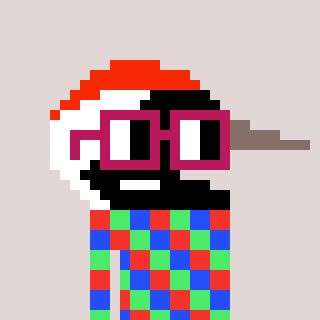
a pixel art character with square dark red glasses, a crane-shaped head and a purple-colored body on a warm background